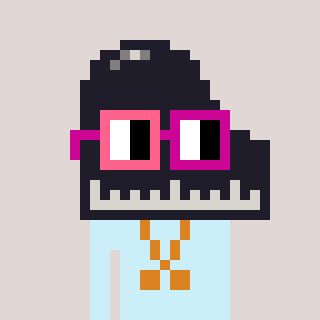
a pixel art character with square pink and red glasses, a piano-shaped head and a cold-colored body on a warm background